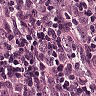
Metastatic tissue present: yes